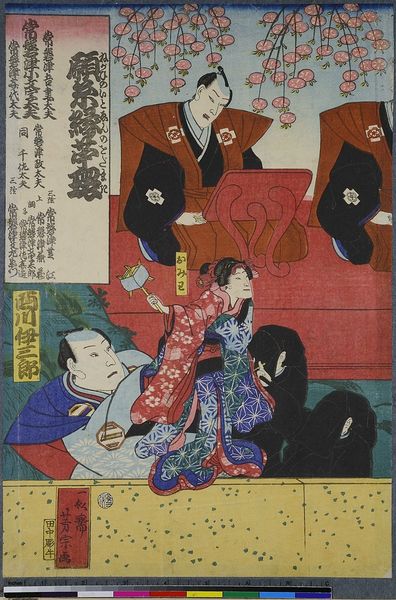
Titel: Die Puppenspieler Yoshida Kumitsu als Tachibana-hime, Yoshida Sango als Motome und Nishikawa Isaburo als Omiwa in dem Stück Imoseyama Onna Teikin
Künstler: Utagawa Yoshimune
Standort: Hamburg
Institution: Museum für Kunst und Gewerbe Hamburg
Schlagwörter: blau, mann, gelb, grün, blumen, bunt, frau, männer, blüten, rot, flächig, tanz, kleidung, theater, rosa, farbig, holzschnitt, japan, schrift, papier, schule, japanisch, rit, asien, geisha, druckgraphik, druckgrafik, text, zeit, schreibpult, schauspieler, farbholzschnitt, tradition, hamburg, buchmalerei, puppenspiel, kimono, edo, reproduktionen, 19. jahrhundert, druckerzeugnisse, theateraufführung, marionettentheater, bunraku, kyogen